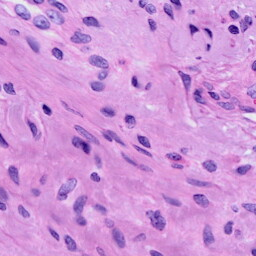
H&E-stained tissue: Cervix